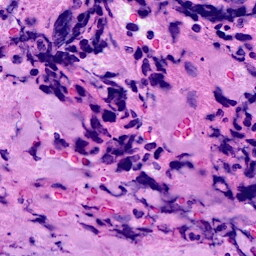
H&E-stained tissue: Breast